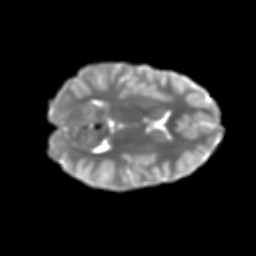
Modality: T2w
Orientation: axial
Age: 14
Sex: female
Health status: ill
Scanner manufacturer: ge
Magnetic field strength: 3 T
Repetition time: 6.752 s
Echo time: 0.079 s